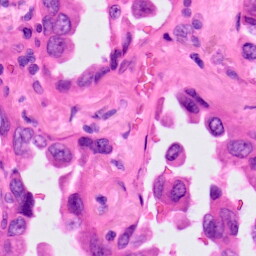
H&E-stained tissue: Lung